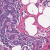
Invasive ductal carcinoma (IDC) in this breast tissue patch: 0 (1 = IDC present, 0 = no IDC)